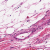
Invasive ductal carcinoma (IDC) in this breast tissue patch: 0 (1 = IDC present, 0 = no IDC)